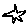
Label: star